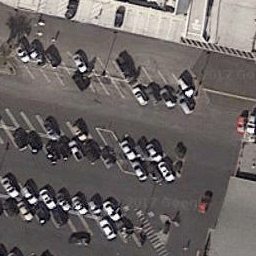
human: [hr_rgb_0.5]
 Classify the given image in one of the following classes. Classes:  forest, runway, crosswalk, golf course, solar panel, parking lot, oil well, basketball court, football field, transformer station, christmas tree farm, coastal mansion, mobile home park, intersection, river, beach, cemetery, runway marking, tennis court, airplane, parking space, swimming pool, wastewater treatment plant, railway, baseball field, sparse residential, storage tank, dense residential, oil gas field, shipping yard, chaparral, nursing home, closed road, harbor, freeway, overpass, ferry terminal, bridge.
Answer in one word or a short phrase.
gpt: parking lot